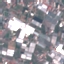
Land use / land cover: Industrial